Interaction volume radius: 5 \u00c5
Interaction volume height: 20 \u00c5
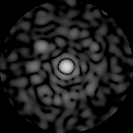
Disorder parameter: 0.8547